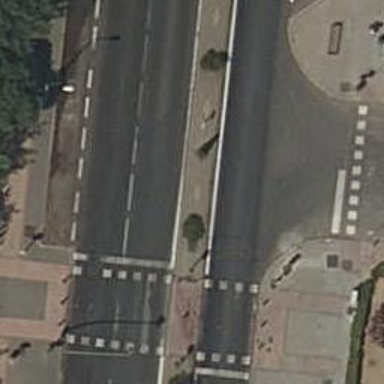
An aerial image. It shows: Road with traffic signals.